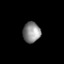
Tissue: prostate
Cell type: T cells
Senescence score: 0.7141
Nuclear area (px): 353
Mean DAPI intensity: 137.926